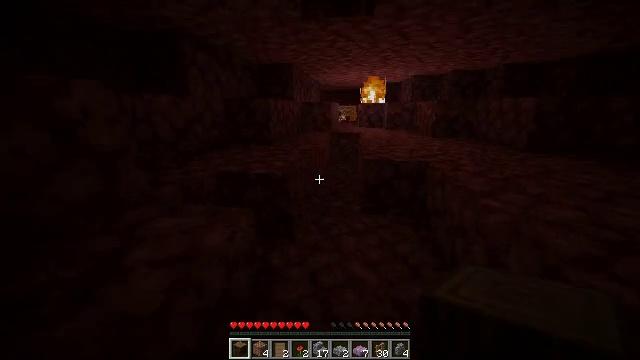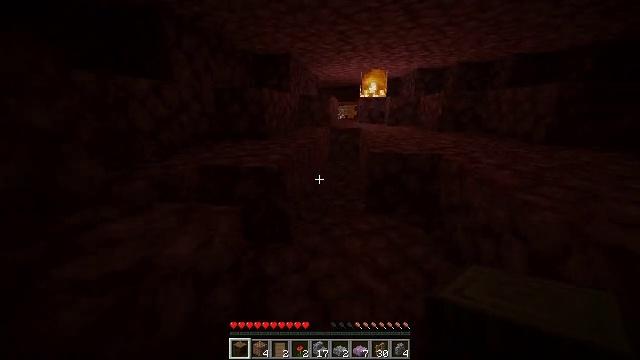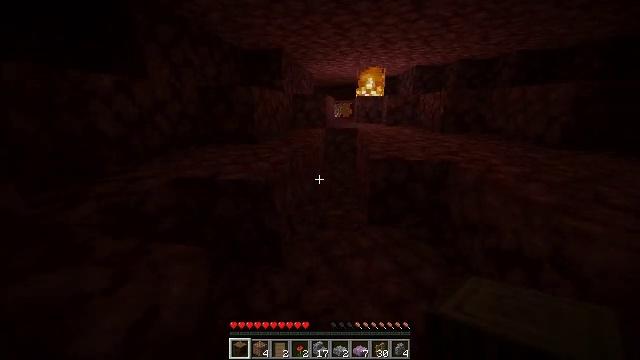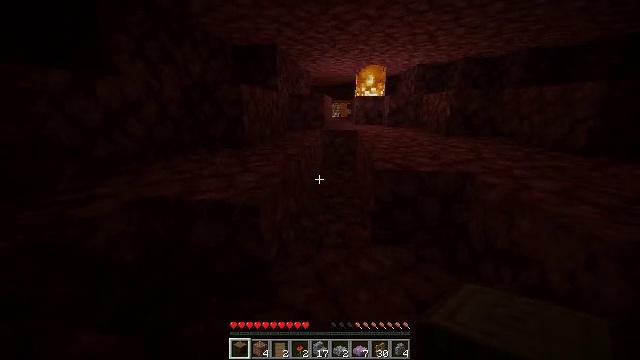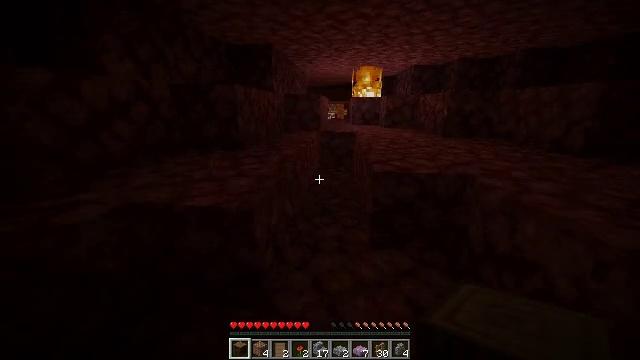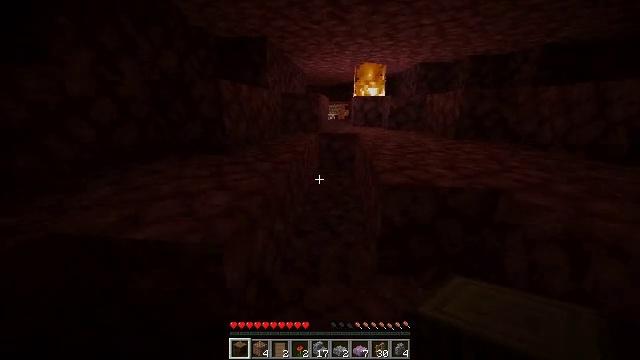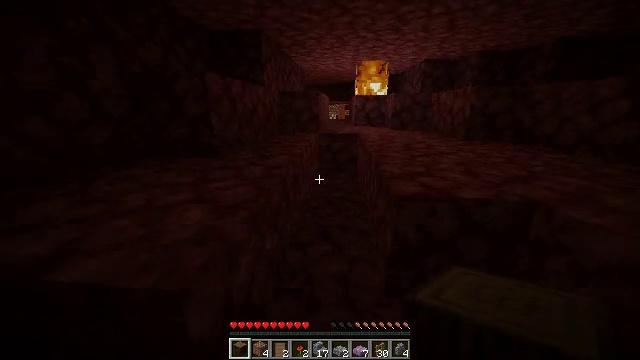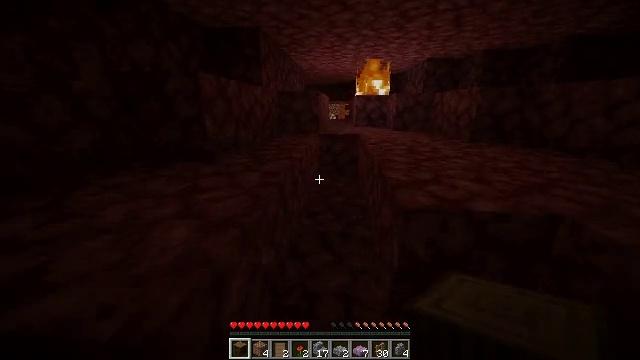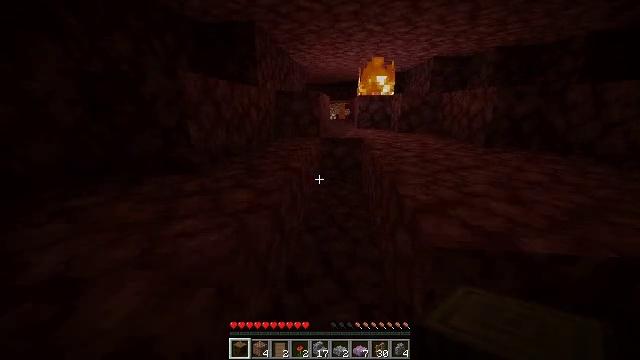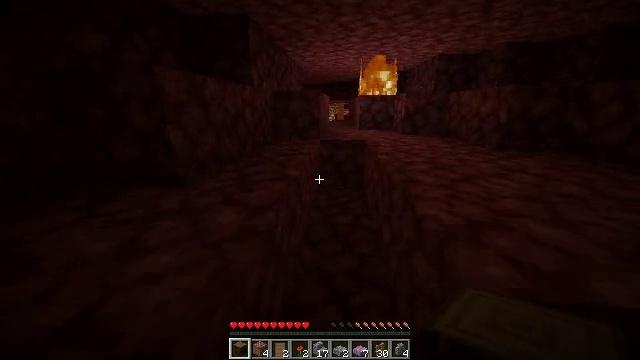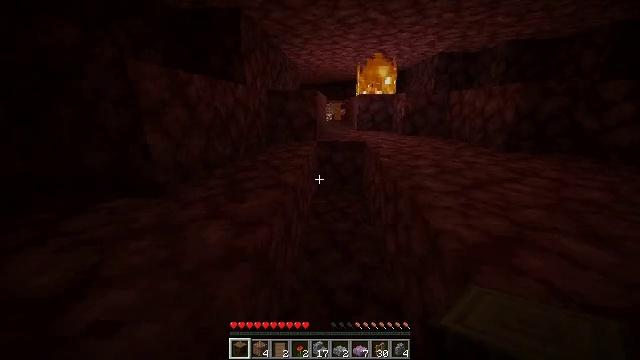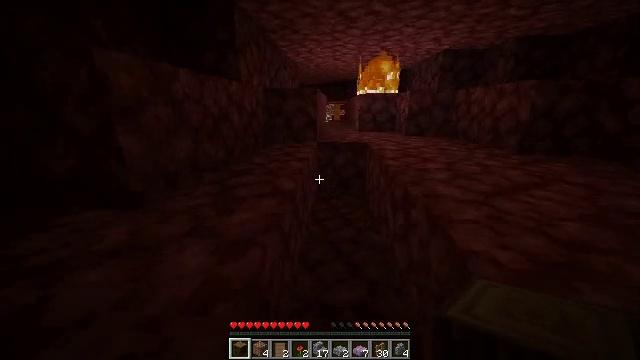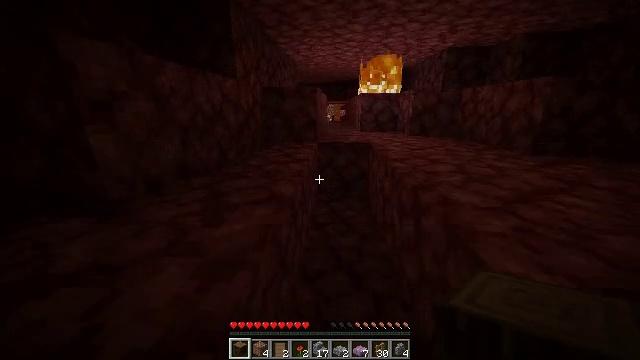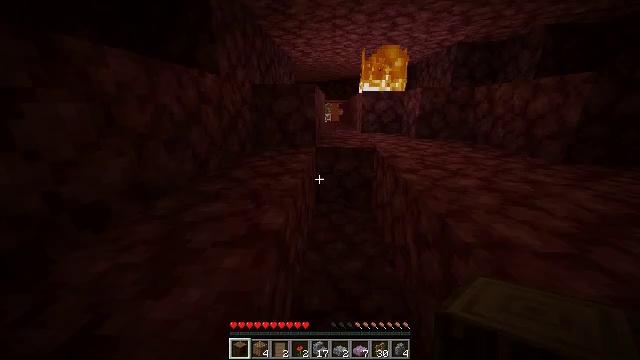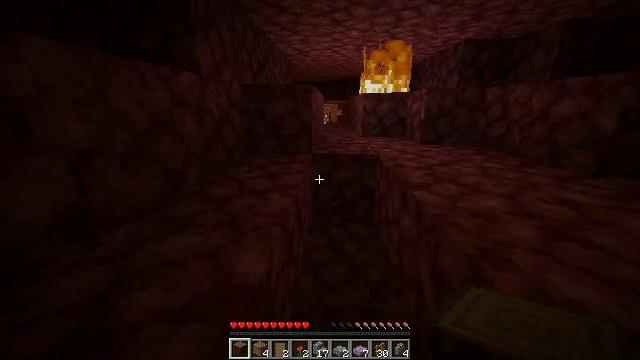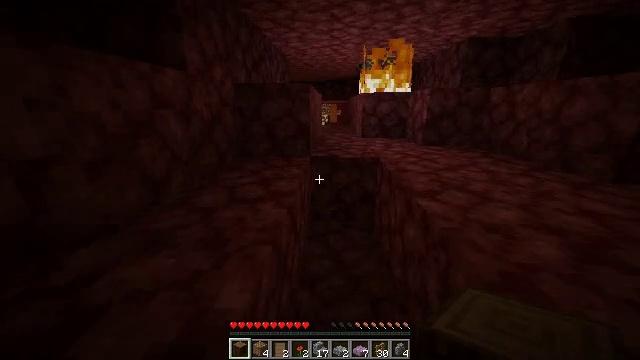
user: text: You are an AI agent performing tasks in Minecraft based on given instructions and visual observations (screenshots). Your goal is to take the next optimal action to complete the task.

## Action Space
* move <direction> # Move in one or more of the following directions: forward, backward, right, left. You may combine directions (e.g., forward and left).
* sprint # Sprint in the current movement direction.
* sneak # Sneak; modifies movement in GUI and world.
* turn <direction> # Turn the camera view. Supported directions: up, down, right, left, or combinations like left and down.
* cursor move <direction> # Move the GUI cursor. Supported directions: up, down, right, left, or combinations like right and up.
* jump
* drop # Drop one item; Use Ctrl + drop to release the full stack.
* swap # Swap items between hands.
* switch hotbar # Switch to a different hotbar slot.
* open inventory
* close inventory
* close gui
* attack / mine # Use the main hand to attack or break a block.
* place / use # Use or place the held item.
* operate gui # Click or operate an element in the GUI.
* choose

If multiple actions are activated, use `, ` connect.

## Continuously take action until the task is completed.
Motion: motion action
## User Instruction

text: Extinguish the fire.
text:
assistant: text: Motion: move forward, sprint
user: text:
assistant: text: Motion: move forward, sprint, turn right
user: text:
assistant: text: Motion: move forward, sprint
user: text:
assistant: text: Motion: move forward, sprint
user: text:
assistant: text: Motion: move forward, sprint
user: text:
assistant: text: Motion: move forward, sprint
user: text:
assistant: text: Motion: move forward, sprint
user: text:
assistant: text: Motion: move forward, sprint
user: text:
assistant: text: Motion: move forward, sprint
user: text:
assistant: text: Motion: move forward, sprint
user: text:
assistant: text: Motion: move forward, sprint
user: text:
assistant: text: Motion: move forward, sprint
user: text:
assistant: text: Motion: move forward, sprint
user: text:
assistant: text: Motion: move forward, sprint
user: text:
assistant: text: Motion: move forward, sprint
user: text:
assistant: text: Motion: move forward, sprint
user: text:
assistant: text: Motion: move forward, sprint
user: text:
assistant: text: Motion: move forward, sprint, turn right
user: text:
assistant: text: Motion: move forward, sprint
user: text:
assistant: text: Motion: move forward, sprint
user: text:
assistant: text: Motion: move forward, sprint
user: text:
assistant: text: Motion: move forward, sprint
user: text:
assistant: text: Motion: move forward, sprint, jump
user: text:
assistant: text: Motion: move forward, sprint, jump
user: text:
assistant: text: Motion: move forward, sprint, jump
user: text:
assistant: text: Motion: move forward, sprint, jump
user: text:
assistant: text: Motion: move forward, sprint, jump
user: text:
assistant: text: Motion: move forward, sprint, jump
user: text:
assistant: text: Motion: move forward, sprint, turn down
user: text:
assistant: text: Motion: move forward, sprint